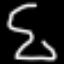
Label: hourglass